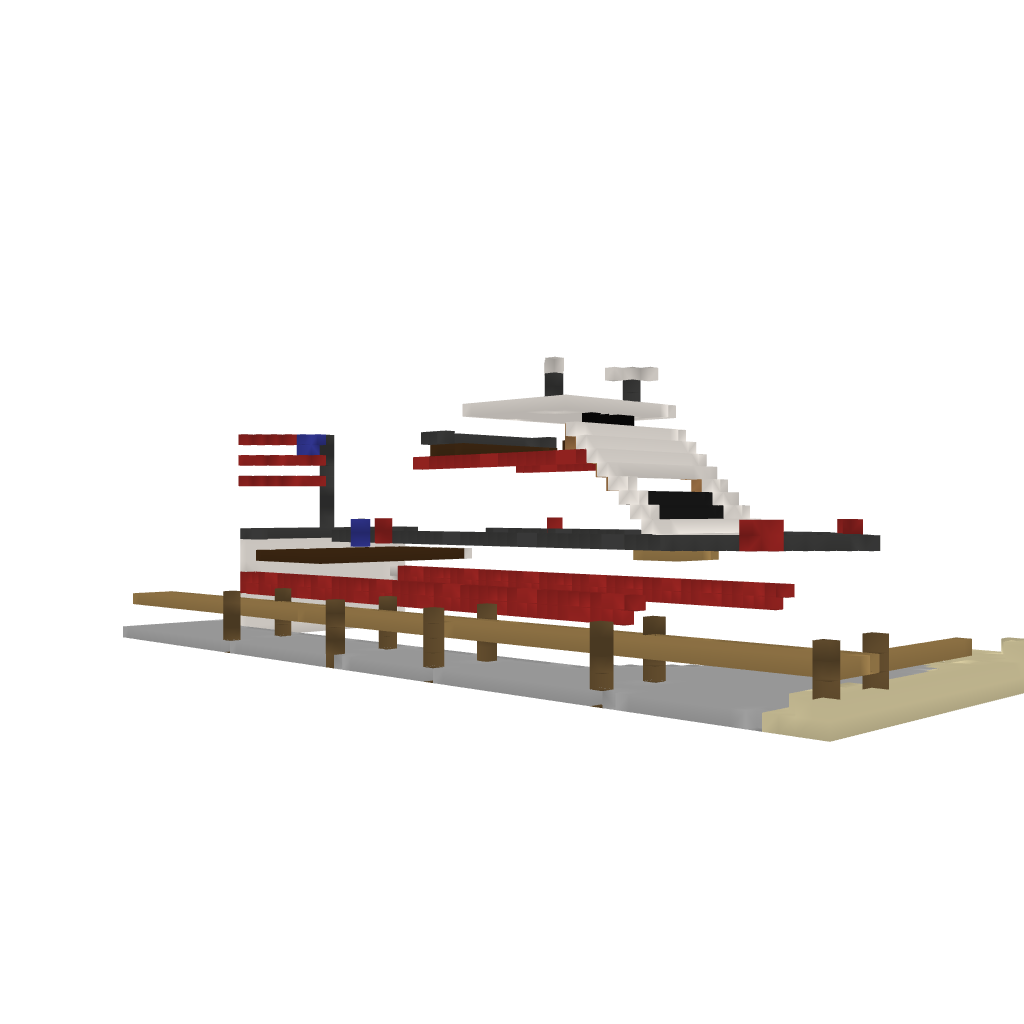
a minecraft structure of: medium size yacht